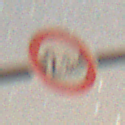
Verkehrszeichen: TatsaechlicheBreite2Komma3
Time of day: Night
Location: Outdoor (Nature)
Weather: Clear
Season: NotSpecified
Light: Natural